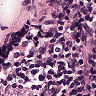
Metastatic tissue present: no